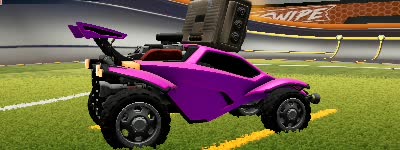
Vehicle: octane